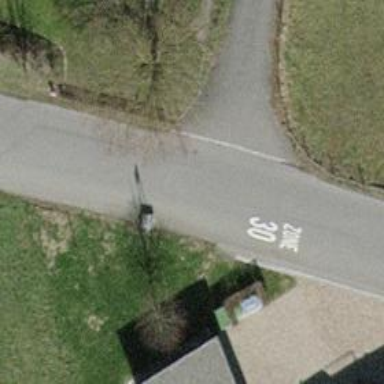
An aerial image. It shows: Traffic calming feature called choker.